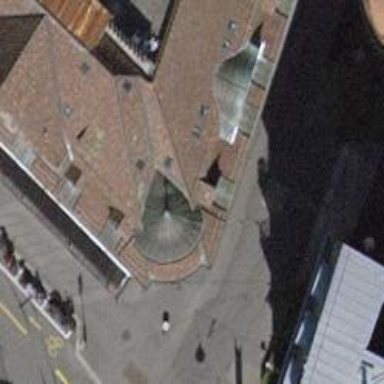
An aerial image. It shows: Restaurant.